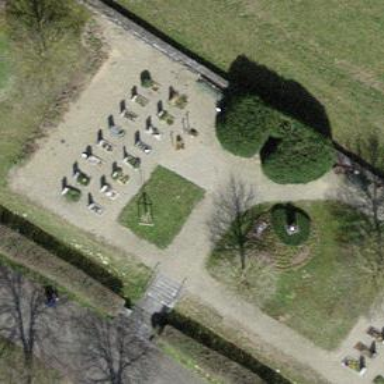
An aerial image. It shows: Cemetery.